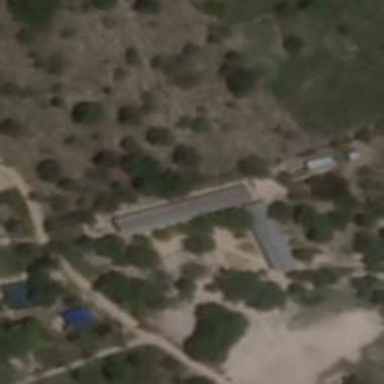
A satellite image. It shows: School.